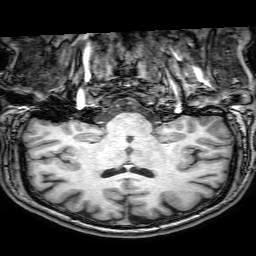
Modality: T1w
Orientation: sagittal
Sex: male
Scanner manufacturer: philips
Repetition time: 0.008245 s
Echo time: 0.0038 s